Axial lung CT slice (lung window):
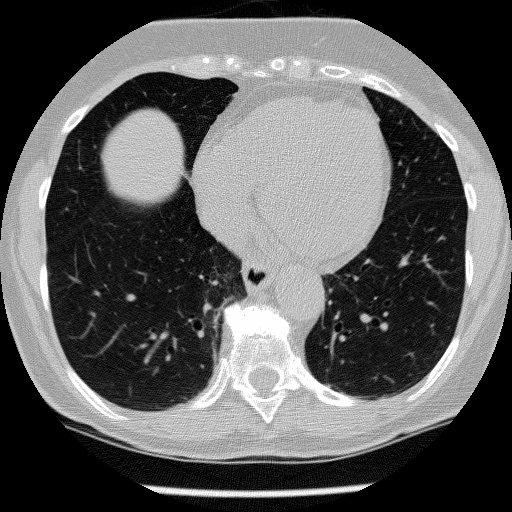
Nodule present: no